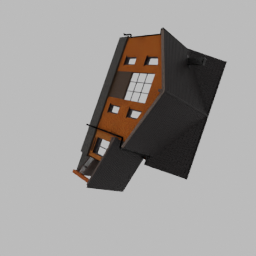
Label: architecture